Question: My requirement is to customize the Onepage checkout process and adding a new step between the "Payment Information" and "Review" Steps.
I have succefully added the tab but when I move to that tab the progress bar becomes empty.Please help me to solve this issue

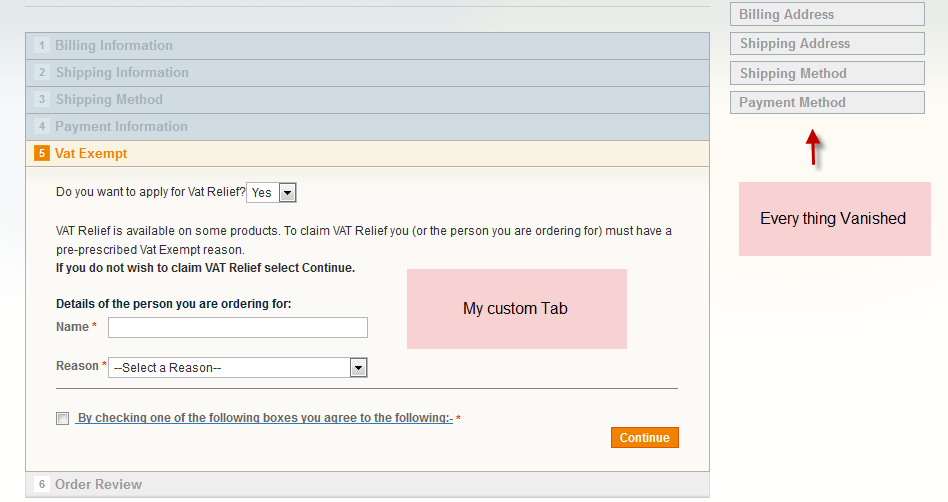
Answer: You need to add a steps to javascript file.
add the below code to your phtml file 'checkout.steps = ["login", "billing", "shipping", "shipping_method", "payment","exempt", "review"]'
This worked for me